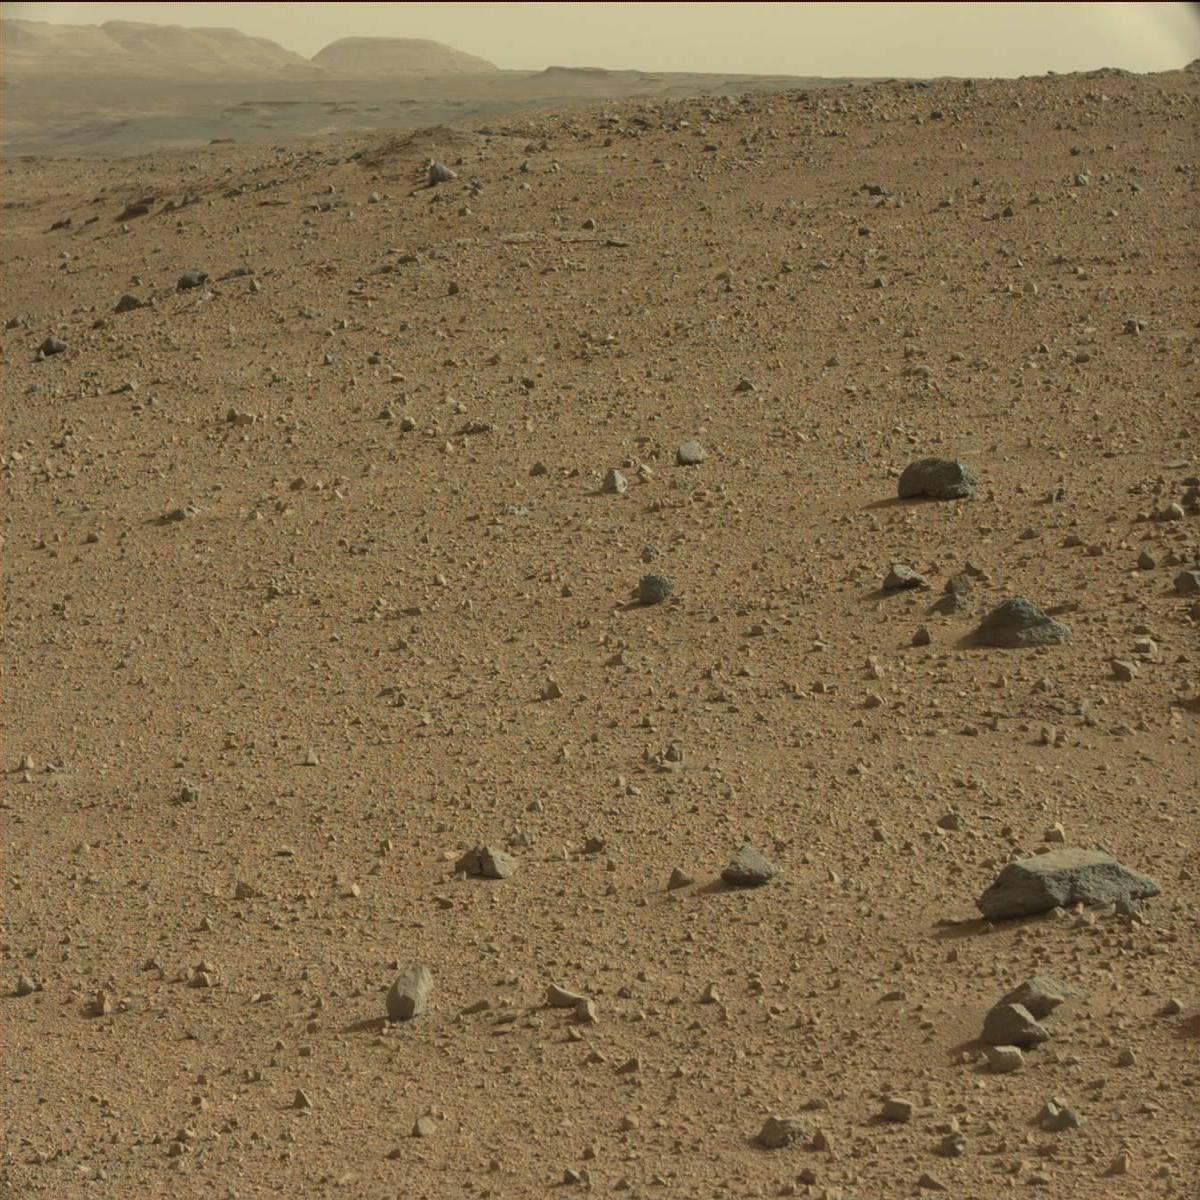
Terrain classes present: Bedrock, Ridge, Rock, Sand / Soil, Sky